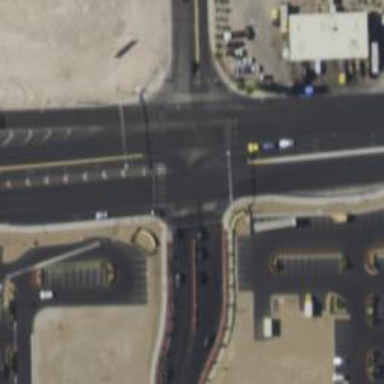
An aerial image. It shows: Solid stop line on the road marking.